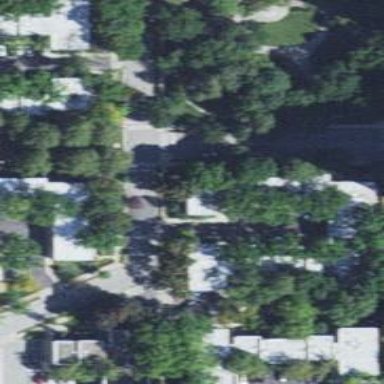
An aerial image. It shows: Residential road with separate sidewalk.